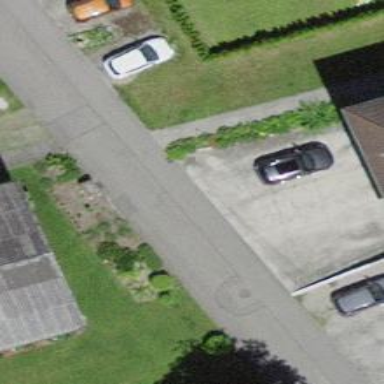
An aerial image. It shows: Residential road with asphalt surface and no sidewalks.